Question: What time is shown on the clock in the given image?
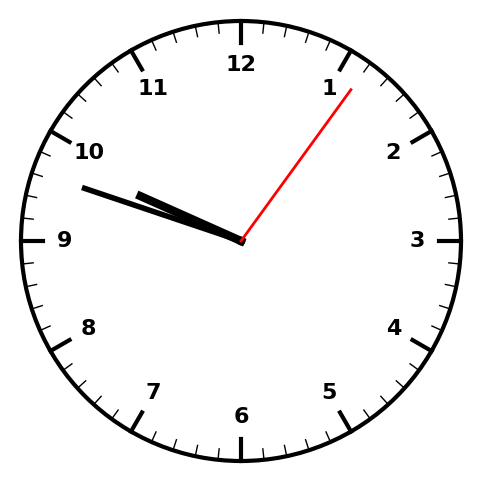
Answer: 09:48:06